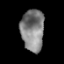
Tissue: prostate
Cell type: Epithelial cells
Senescence score: 0.2598
Nuclear area (px): 938
Mean DAPI intensity: 130.061